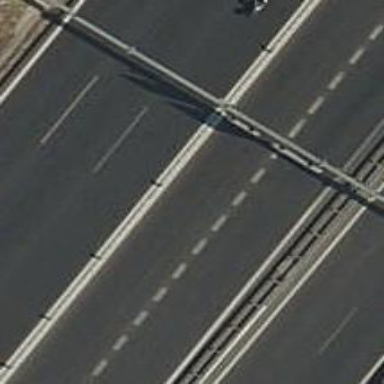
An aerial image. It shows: Motorway junction.